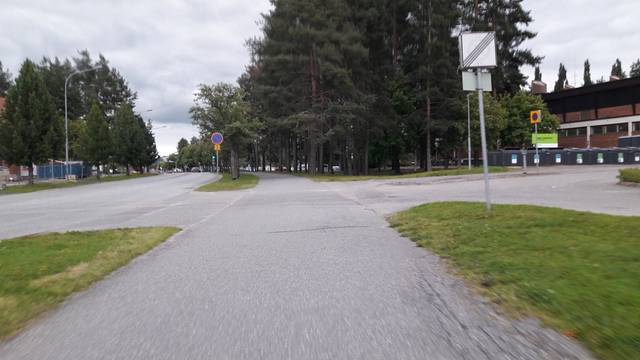
Region: Finland
Coordinates: 62.604, 29.743